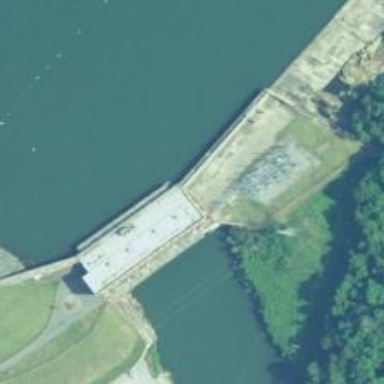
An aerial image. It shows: Hydro power generator utilizing water-storage as its method.